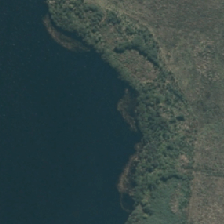
Land cover: lake_pond